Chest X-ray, AP view. Patient: 28 years old, sex M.
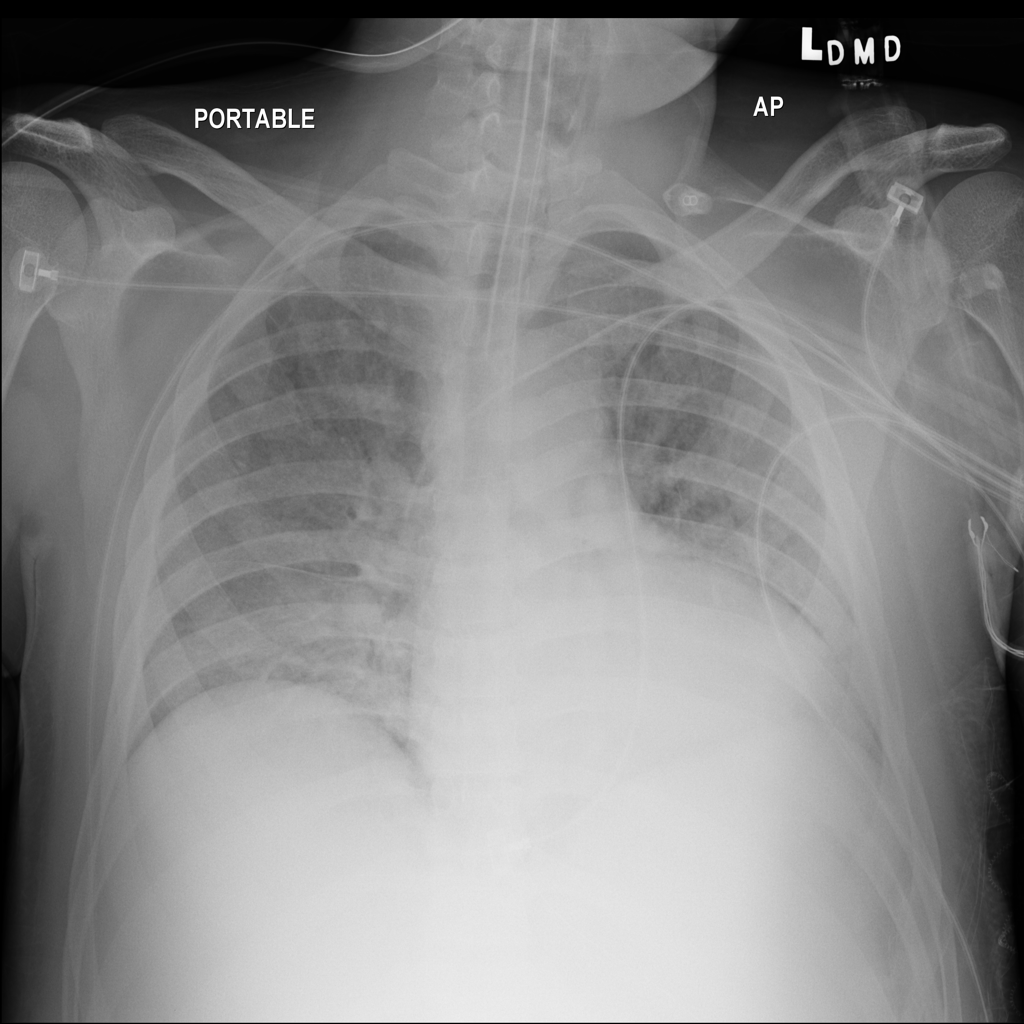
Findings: Cardiomegaly, Edema, Effusion